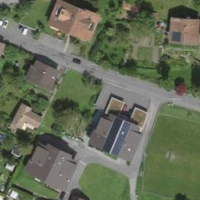
EUNIS habitat code: 54
Species observed at this site:
Aphantopus hyperantus
Scutigera coleoptrata
Maniola jurtina
Polistes dominula
Salvia pratensis
Hippolais icterina
Coenonympha pamphilus
Pica pica
Nucifraga caryocatactes
Phoenicurus phoenicurus
Idaea aversata
Amphimallon solstitiale
Passer domesticus
Carduelis carduelis
Turdus merula
Tachymarptis melba
Euplexia lucipara
Pieris mannii
Parus major
Ledra aurita
Delichon urbicum